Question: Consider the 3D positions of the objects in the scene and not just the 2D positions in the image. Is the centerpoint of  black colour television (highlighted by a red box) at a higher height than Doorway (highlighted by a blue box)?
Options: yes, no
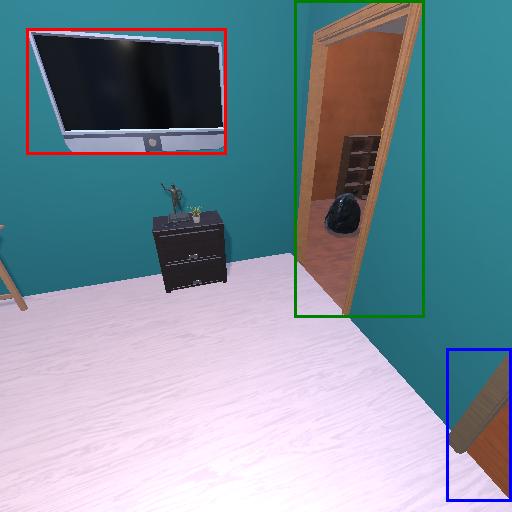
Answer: yes